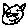
Label: cat